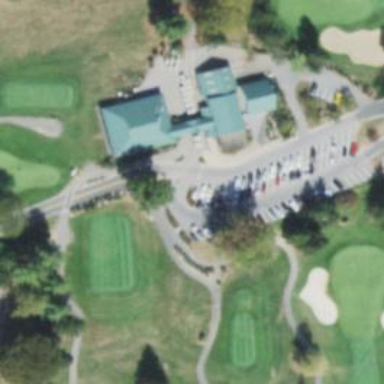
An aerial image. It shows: Service road used as golf cart path.